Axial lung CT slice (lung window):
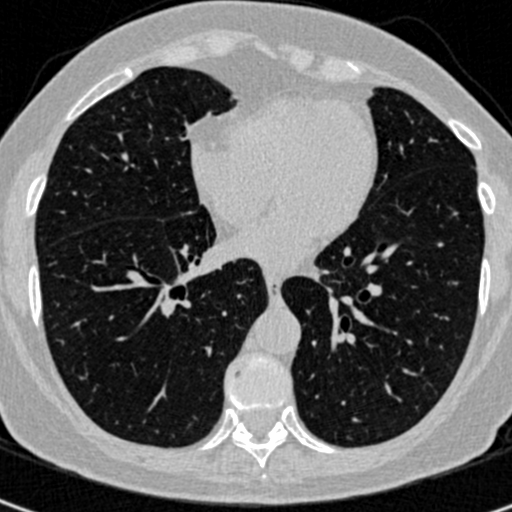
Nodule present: no